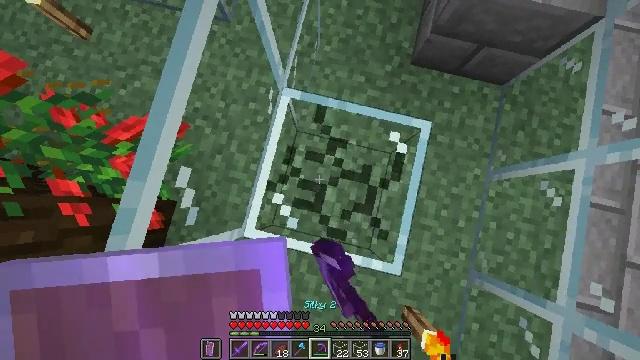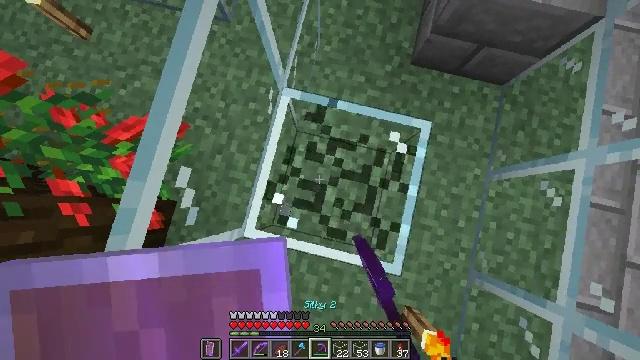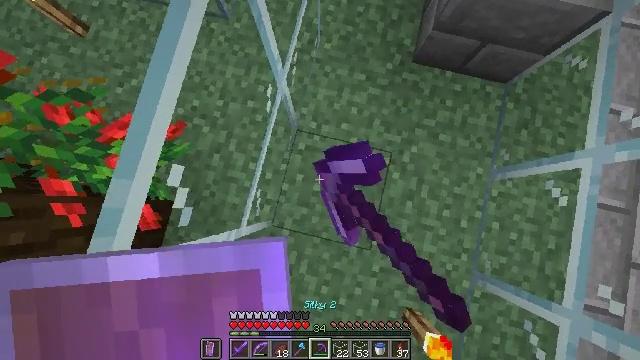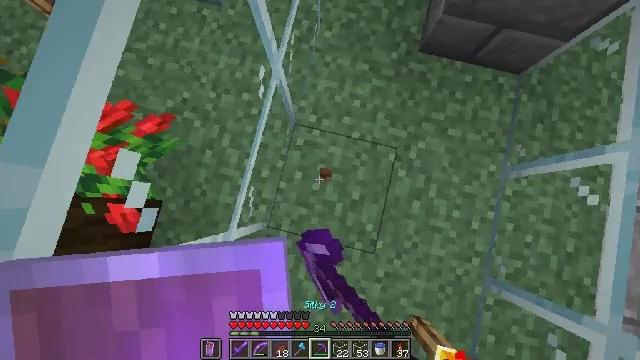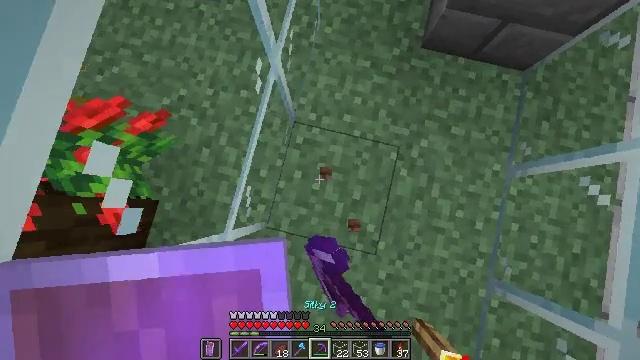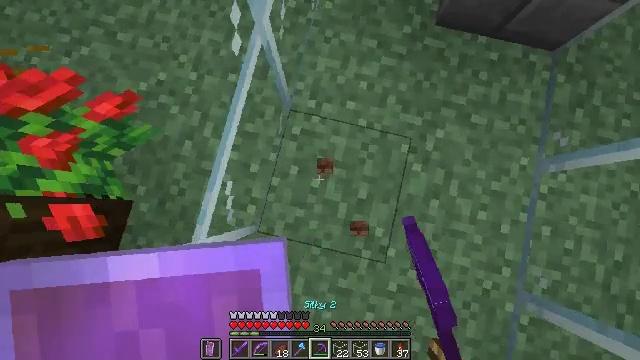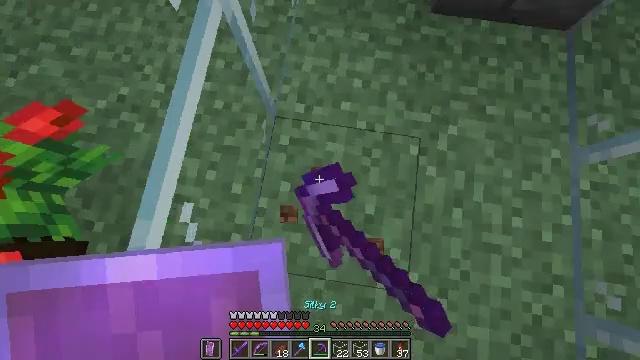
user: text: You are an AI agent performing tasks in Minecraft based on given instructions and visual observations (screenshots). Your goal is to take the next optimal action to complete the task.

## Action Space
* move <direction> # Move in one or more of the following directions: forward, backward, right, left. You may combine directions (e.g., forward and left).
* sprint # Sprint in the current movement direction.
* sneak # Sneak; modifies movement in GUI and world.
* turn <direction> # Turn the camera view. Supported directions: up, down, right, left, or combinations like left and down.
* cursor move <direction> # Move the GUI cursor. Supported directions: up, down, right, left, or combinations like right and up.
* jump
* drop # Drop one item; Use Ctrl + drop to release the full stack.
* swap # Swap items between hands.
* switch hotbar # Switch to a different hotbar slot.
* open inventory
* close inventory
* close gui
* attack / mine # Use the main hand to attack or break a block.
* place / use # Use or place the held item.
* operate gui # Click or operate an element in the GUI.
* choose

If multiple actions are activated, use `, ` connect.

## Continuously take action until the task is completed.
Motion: motion action
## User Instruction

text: Attack the glass to break it.
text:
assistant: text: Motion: attack / mine
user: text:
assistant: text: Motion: attack / mine
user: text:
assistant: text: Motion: attack / mine
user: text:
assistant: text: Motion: attack / mine
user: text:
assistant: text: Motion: attack / mine
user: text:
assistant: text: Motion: turn right and up, attack / mine
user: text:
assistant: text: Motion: no_op